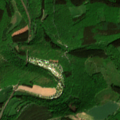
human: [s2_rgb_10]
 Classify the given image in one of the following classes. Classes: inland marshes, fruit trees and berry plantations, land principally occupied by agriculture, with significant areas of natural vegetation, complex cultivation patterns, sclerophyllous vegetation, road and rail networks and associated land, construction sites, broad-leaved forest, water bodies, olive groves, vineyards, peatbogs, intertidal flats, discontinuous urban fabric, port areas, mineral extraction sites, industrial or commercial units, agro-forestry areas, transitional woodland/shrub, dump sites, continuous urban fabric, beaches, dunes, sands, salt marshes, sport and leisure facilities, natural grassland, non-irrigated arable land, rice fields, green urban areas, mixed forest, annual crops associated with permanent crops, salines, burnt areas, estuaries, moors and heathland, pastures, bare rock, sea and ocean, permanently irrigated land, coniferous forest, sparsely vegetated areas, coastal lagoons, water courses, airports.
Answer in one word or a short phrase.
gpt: non-irrigated arable land, land principally occupied by agriculture, with significant areas of natural vegetation, broad-leaved forest, coniferous forest, mixed forest